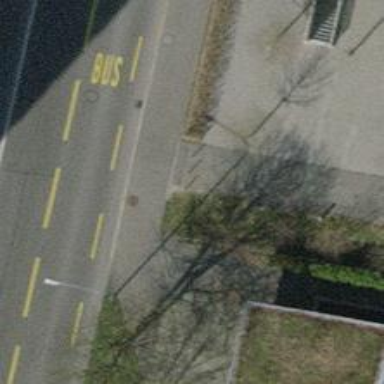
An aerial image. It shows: Bollard.